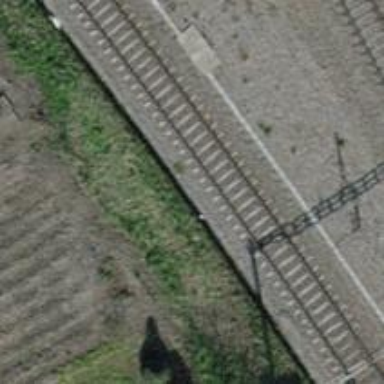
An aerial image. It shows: Single railway track with electrification through contact line.